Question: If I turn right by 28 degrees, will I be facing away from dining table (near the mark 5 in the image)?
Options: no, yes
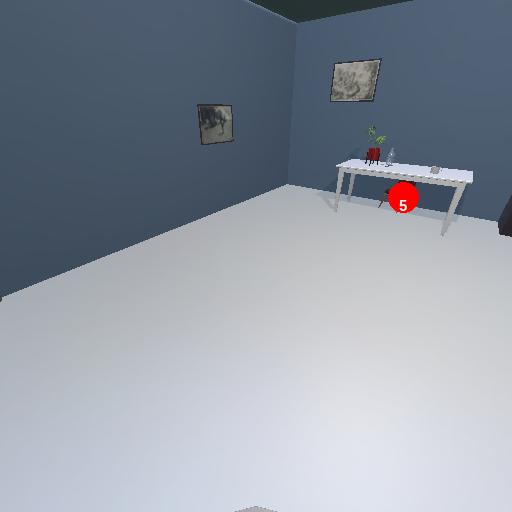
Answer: no